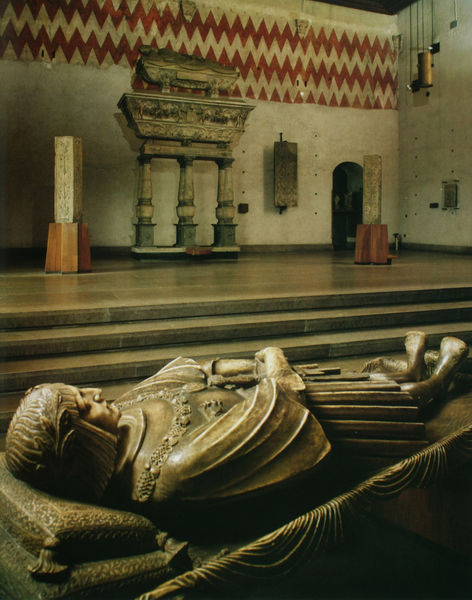
Titel: Sala degli Scarlioni
Künstler: Benedetto Ferrini
Standort: Mailand
Institution: Castello Sforzesco
Schlagwörter: mann, schatten, umhang, weiß, ocker, frau, frisur, grau, haar, holz, lampen, licht, marmor, orange, pfeiler, profil, säule, säulen, tür, zimmer, rot, tuch, beige, muster, ornament, rock, wand, architektur, arme, falten, mensch, stein, tod, tot, toter, hände, portrait, kirche, boden, figur, gewand, haare, mantel, stoff, decke, innen, krone, locken, oktagon, skulptur, statue, füße, ecke, liegen, fußboden, schuhe, kette, saal, treppe, treppen, kissen, könig, thron, tafel, glanz, aufgang, stufe, stufen, bronze, faltenwurf, plastik, steinmetz, liegend, tor, halle, foto, fotografie, photographie, wände, burg, ritter, architrav, photo, ausstellung, fries, zacken, zickzack, gruft, sarg, farbfoto, grab, totenbett, verkürzung, dekce, faltenrock, mittelalter, kirchenraum, troddel, andacht, museum, karl, gedenken, stei, aufnahme, quasten, grabmal, ägyptisch, bildhauer, maximilian, sarkophag, stele, epitaph, wandbemalung, grablege, bubikopf, ausstellungsstücke, pharao, faltenwurd, begraben, forografie, deckenleuchten, ewände, sargopharg, über kreuz, uasten